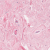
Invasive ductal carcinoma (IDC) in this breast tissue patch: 0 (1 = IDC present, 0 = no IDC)